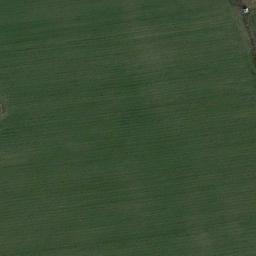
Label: meadow